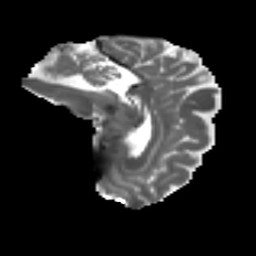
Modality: T2w
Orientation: sagittal
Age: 49
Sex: female
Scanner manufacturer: ge
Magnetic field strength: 3 T
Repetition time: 7.8 s
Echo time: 0.0606 s